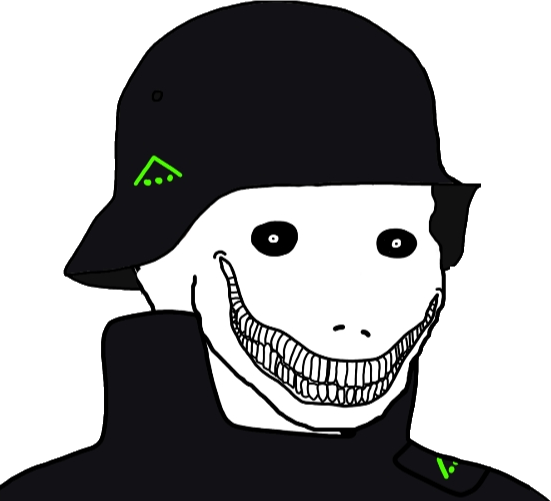
Label: 5_Oomer